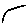
Label: bird